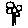
Label: flower